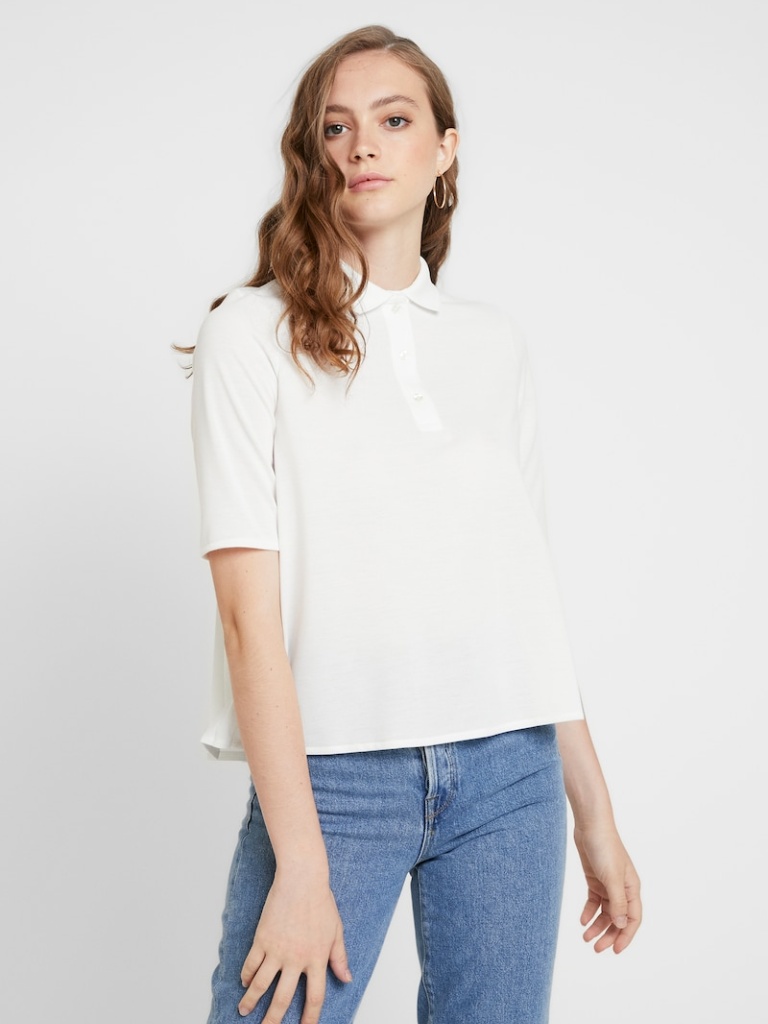
knit relaxed short sleeve hip length Untucked polo polo